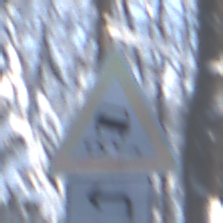
Verkehrszeichen: SchleuderOderRutschgefahr
Zusatzzeichen unten: RichtungsangabeDurchPfeile2
Umgebung: Outdoor, Nature
Tageszeit: MorningAfternoon
Wetter: Clear
Licht: Natural
Jahreszeit: Winter
Kontrast: LowContrast